Question: When my website breaks at 800 pixels, my <URL> moves above the text which is correct, but it also scales up to the width of my site, which is bad. How can I make it stop scaling up. I want it to always be the same size, about 392 pixels wide. I tried the code below, but it doesn't seem to work.
'''
img { max-width: 392px !important; height: auto!important;}
'''
now its doing this, locking the footer to the bottom. Ugh.

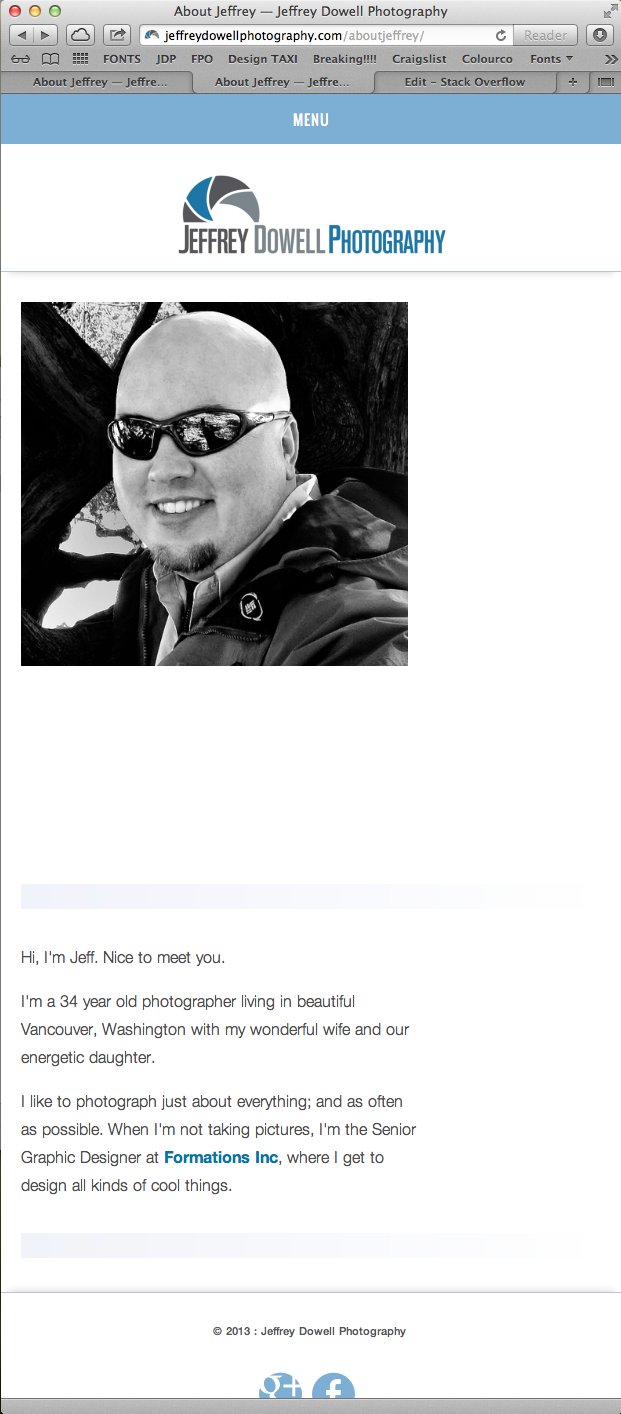
Answer: If you want it to always be the same size, change your css to this:
'''
img {
width: 392px;
}
'''
Here's a fiddle with both your original code and my answer. <URL>
Since you cannot edit the existing CSS, add the following code, but make sure it is loaded after the existing CSS.
'''
img {
max-width: 392px;
}
'''
Or, if you have access to the HTML I would recommend using inline styles to do this. Something like below would also work.
'''
<img src="..." style="max-width: 392px;">
'''